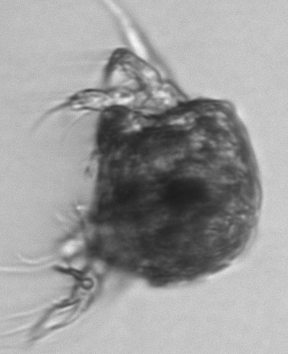
Label: zooplankton